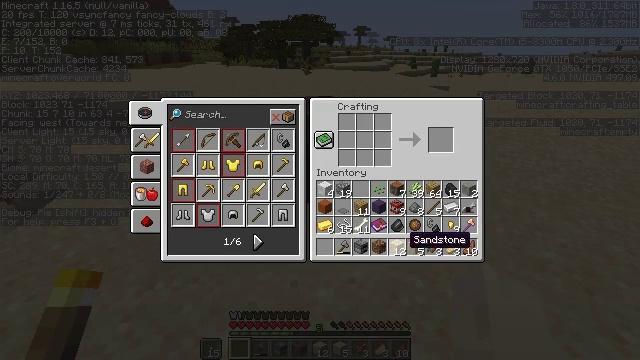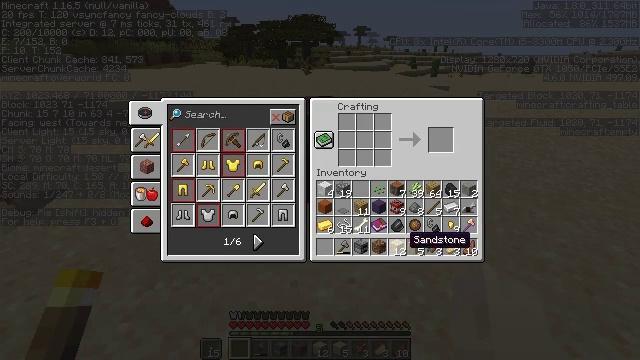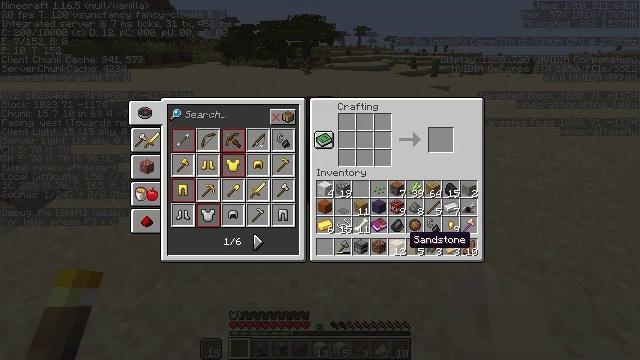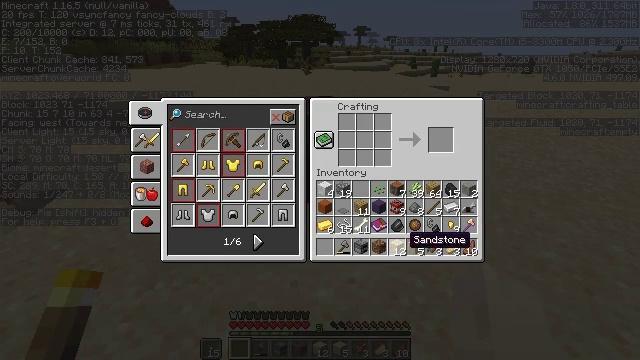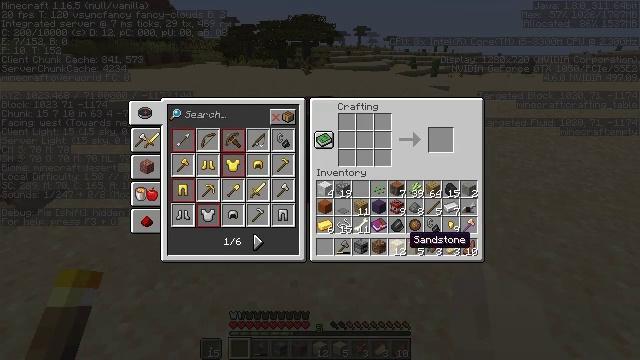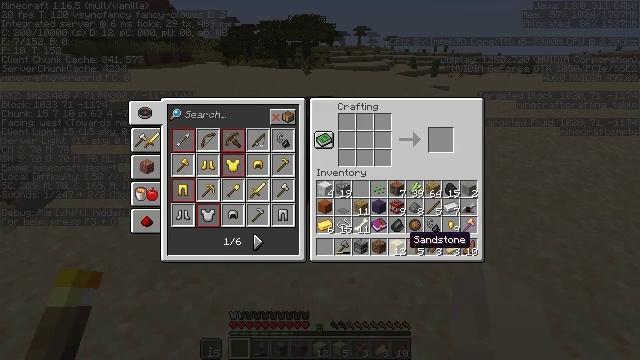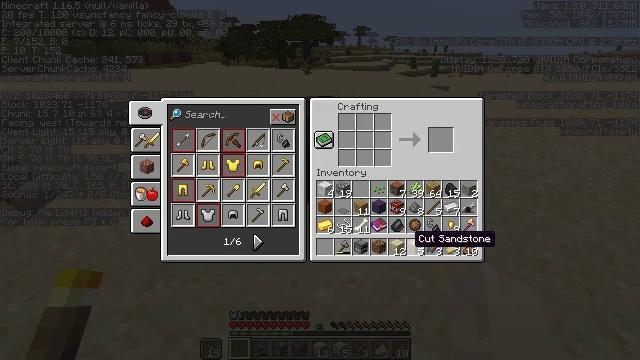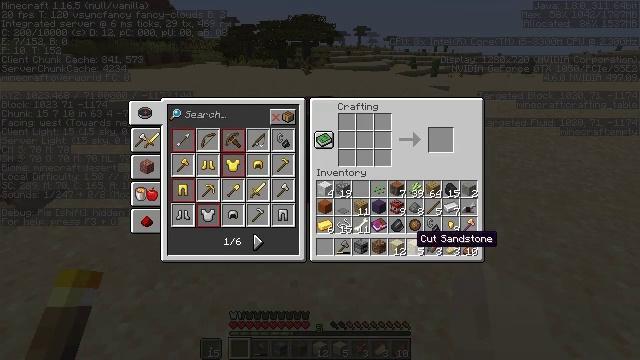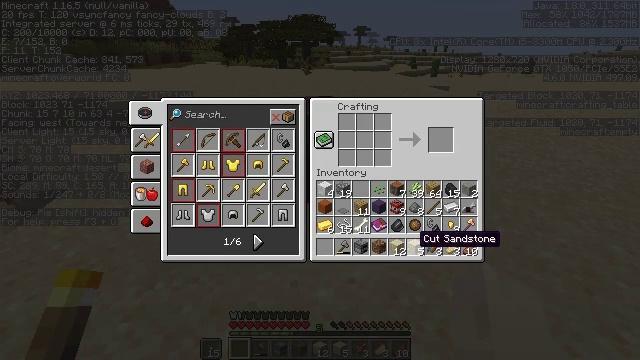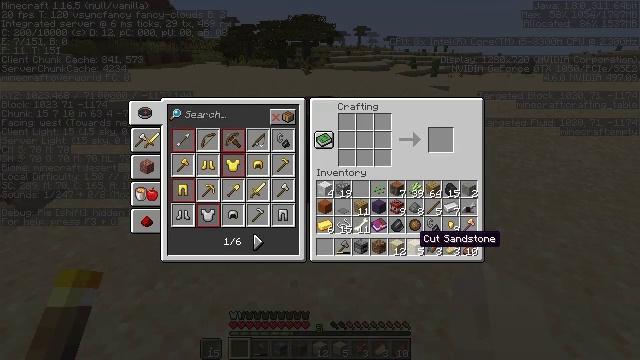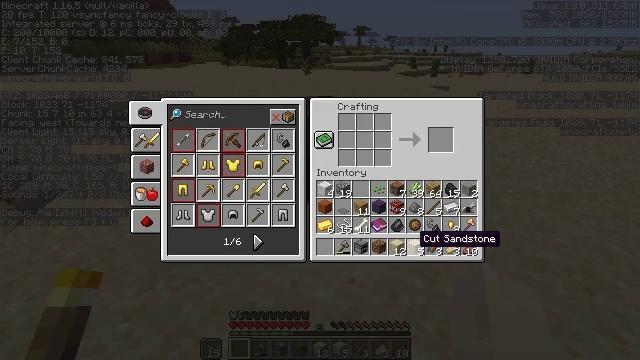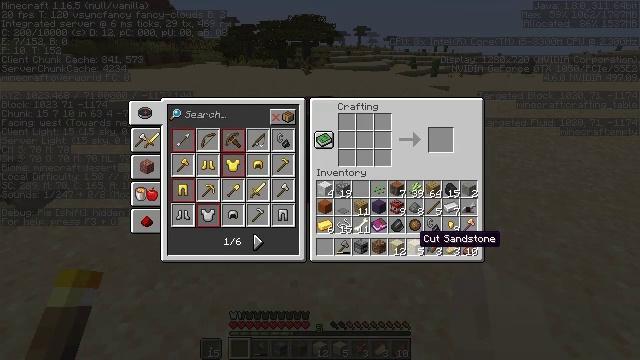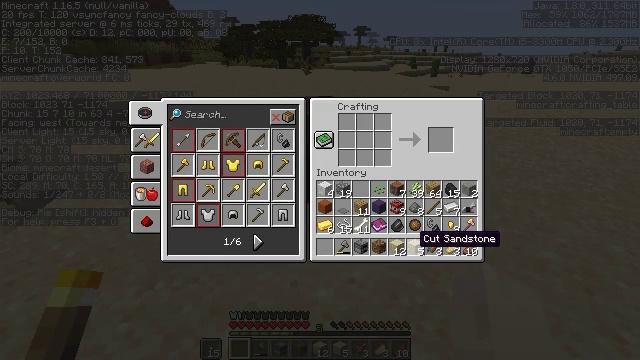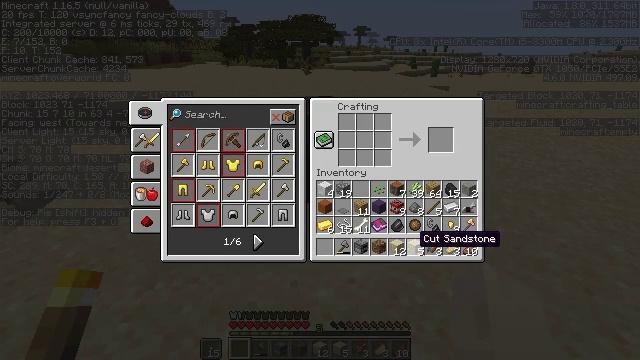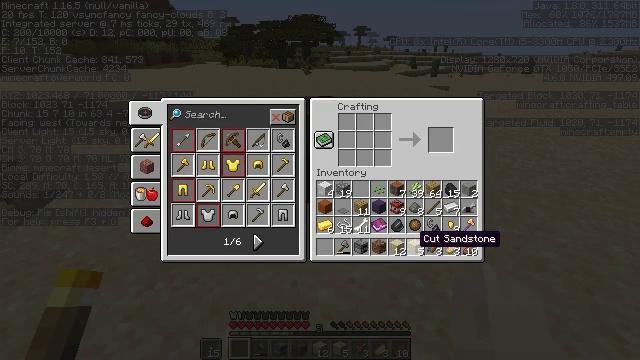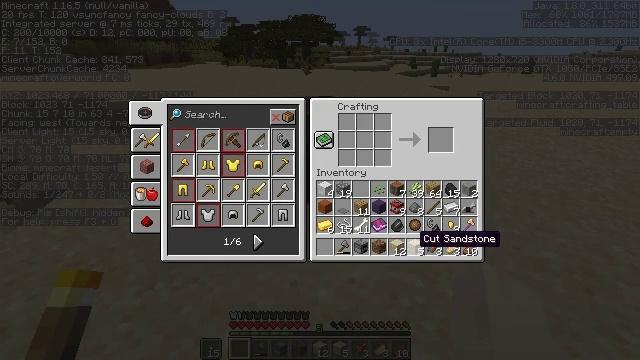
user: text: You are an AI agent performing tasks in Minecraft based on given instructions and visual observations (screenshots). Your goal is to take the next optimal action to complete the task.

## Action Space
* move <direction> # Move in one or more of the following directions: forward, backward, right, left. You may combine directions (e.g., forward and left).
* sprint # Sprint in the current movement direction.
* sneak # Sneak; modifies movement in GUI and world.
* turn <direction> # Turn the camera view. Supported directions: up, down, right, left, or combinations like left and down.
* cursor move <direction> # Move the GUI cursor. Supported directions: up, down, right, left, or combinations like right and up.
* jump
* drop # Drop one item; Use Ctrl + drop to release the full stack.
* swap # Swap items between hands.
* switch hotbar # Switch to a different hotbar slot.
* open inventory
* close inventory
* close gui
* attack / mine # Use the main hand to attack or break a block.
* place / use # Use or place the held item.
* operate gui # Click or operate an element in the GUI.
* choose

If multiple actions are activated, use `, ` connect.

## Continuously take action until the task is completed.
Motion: motion action
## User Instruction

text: Remove a cut sandstone from the inventory.
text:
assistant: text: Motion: no_op
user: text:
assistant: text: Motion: no_op
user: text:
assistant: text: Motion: no_op
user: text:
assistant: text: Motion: no_op
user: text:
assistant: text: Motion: no_op
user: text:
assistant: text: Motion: no_op
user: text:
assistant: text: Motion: no_op
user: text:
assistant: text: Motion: no_op
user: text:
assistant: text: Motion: no_op
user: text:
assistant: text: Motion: no_op
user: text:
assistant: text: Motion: no_op
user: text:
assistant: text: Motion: no_op
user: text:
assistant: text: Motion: no_op
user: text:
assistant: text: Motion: no_op
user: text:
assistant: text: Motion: no_op
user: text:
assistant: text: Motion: no_op
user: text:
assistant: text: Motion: no_op
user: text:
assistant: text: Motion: no_op
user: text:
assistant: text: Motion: no_op
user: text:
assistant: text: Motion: no_op
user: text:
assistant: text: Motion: no_op
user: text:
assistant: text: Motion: no_op
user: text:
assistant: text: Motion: no_op
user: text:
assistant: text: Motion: no_op
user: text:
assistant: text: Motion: no_op
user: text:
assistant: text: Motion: no_op
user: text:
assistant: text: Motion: no_op
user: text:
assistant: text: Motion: close gui
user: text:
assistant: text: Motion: turn left and up
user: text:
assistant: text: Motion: turn left and up